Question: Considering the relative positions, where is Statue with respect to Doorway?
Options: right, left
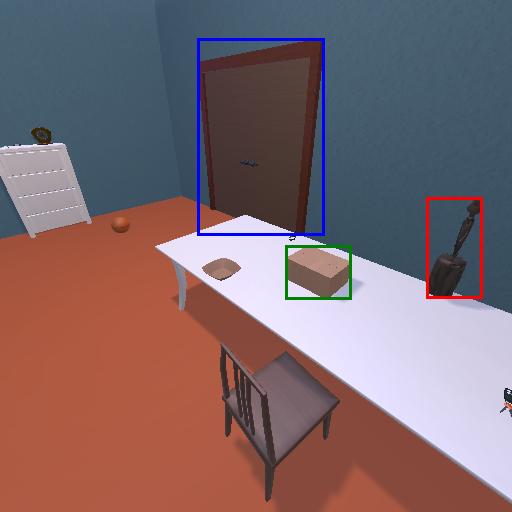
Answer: right